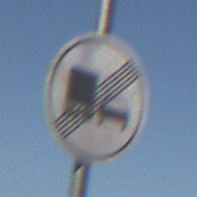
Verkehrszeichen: EndeUeberholverbotKraftfahrzeuge
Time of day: MorningAfternoon
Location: Outdoor (Nature)
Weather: Clear
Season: NotSpecified
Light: Natural